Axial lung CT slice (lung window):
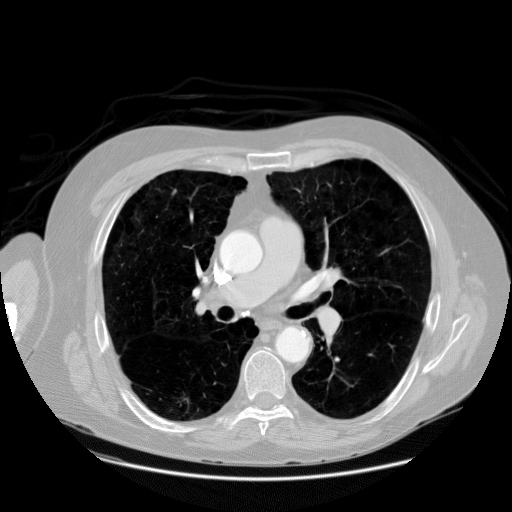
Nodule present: no